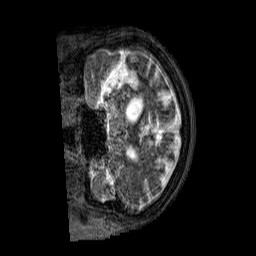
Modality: T2w
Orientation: coronal
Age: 75
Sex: female
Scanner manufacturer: siemens
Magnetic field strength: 3 T
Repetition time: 3.2 s
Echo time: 0.567 s